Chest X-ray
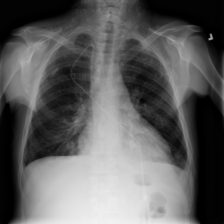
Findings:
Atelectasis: negative
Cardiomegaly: negative
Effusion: positive
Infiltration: positive
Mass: negative
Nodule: negative
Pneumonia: negative
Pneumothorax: negative
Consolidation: negative
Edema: negative
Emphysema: negative
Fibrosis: negative
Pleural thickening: negative
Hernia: negative